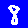
Digit: 8